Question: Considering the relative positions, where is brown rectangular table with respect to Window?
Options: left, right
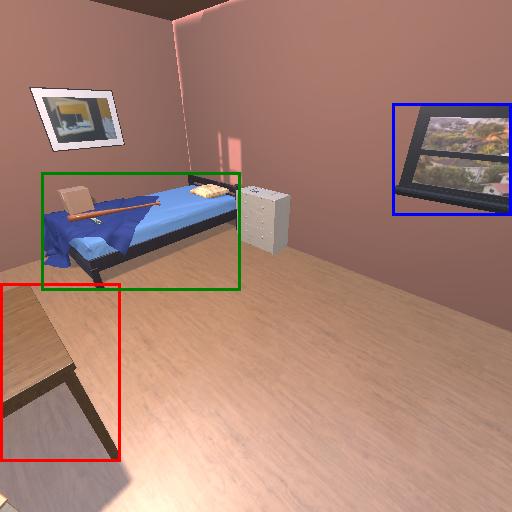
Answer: left